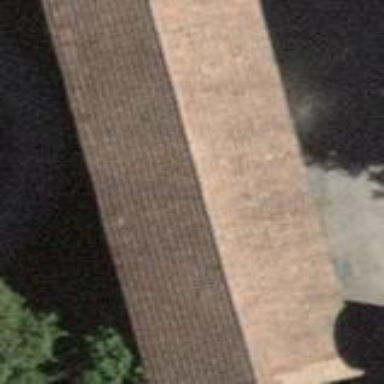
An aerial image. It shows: Shed.